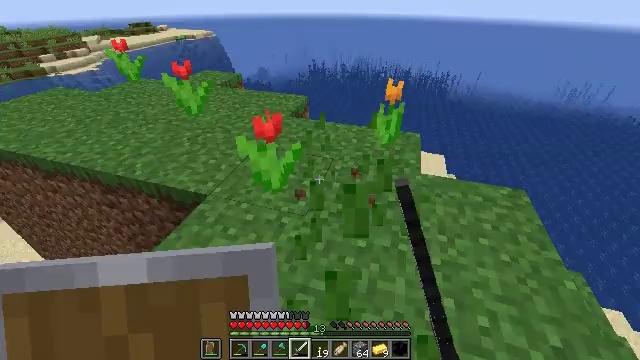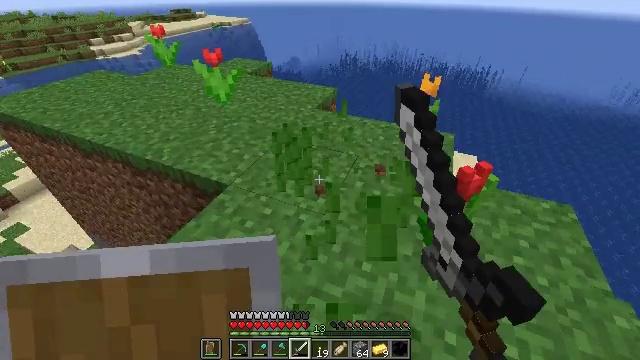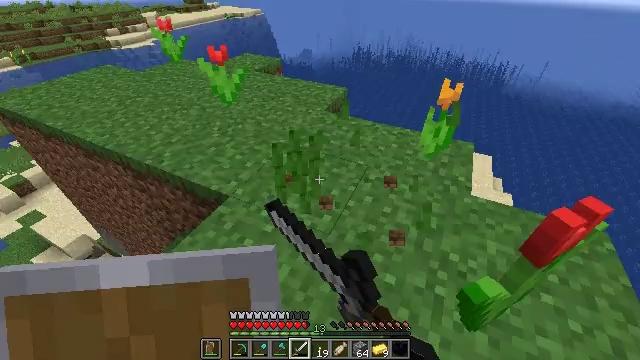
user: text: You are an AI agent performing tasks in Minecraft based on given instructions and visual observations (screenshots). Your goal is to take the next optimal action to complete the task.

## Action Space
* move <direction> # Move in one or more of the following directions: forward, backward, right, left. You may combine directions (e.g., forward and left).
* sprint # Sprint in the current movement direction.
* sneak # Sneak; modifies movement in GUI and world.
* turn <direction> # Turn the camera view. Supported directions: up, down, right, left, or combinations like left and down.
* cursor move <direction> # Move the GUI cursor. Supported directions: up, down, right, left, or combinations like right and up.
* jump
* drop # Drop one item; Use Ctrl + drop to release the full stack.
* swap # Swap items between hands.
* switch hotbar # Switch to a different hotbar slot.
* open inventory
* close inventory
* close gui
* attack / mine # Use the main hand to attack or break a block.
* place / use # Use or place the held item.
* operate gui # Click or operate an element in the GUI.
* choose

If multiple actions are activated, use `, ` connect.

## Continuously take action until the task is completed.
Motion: motion action
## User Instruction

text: Pick up an orange tulip.
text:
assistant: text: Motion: move forward, turn left and down, attack / mine
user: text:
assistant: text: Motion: move forward, turn left and down, attack / mine
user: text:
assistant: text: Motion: attack / mine